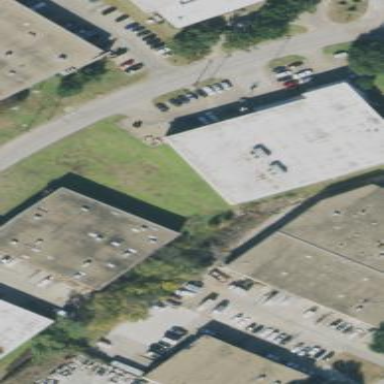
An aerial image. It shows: Warehouse.